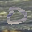
Label: 0